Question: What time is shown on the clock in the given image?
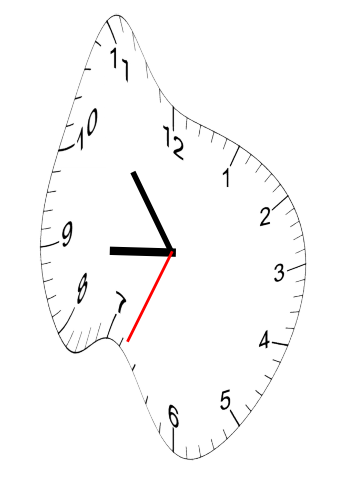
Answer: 08:53:34